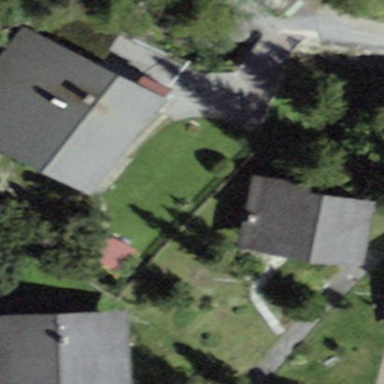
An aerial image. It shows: Building with tiled roof.